Field crop: maize
Growth stage: 2
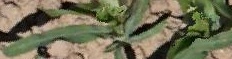
Species: maize